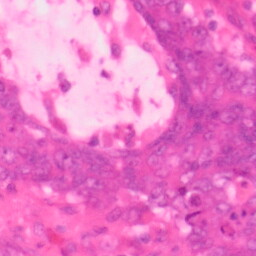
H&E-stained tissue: Colon